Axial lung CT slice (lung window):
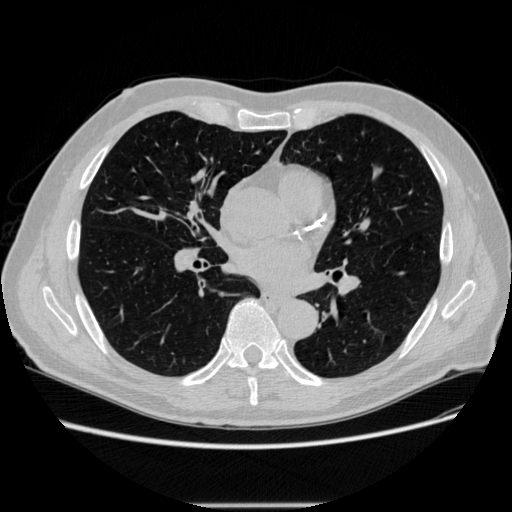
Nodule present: no